Interaction volume radius: 10 \u00c5
Interaction volume height: 30 \u00c5
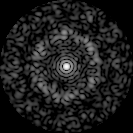
Disorder parameter: 0.7685